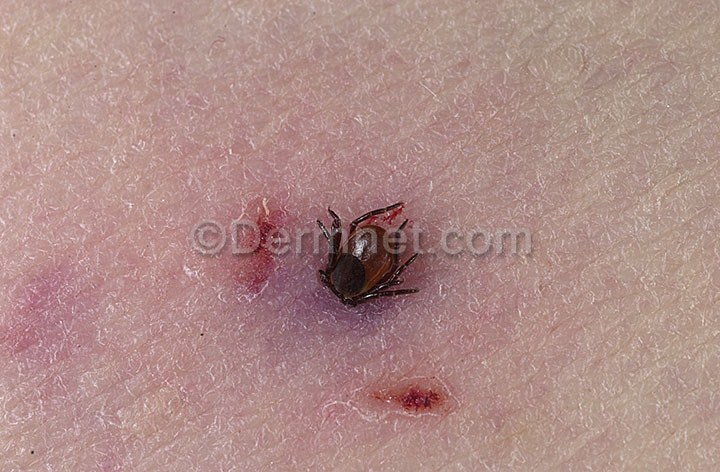
Disease: Scabies Lyme Disease and other Infestations and Bites